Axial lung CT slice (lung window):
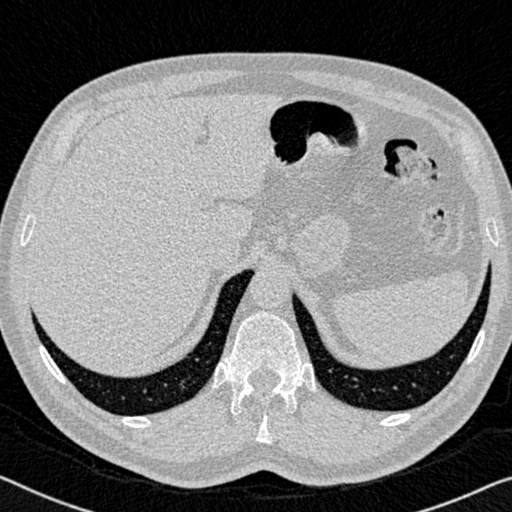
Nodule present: no